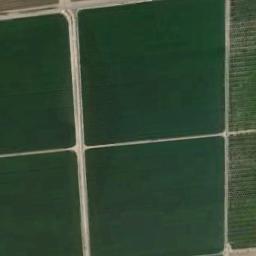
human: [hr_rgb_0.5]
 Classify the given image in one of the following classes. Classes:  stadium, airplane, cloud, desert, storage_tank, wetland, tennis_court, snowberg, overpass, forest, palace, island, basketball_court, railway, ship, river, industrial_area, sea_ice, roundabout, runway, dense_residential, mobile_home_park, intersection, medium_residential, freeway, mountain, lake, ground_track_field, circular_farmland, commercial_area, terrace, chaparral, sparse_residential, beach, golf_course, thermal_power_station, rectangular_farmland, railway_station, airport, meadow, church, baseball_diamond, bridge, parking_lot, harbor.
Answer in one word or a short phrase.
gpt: rectangular_farmland